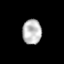
Tissue: lung
Cell type: Epithelial cells
Senescence score: 0.2213
Nuclear area (px): 462
Mean DAPI intensity: 188.483